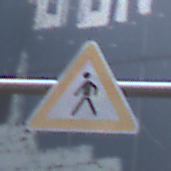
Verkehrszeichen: FussgaengerRechts
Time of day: MorningAfternoon
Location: Outdoor (Urban)
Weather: PartlyCloudy
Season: NotSpecified
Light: Natural